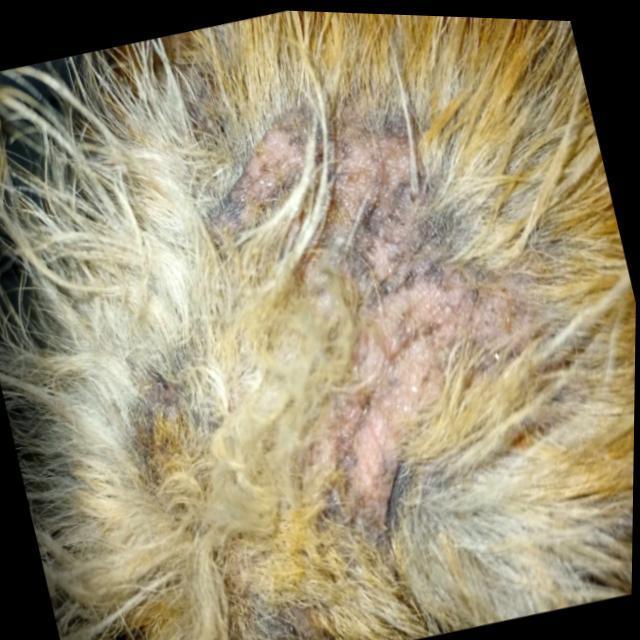
Canine demodicosis (Demodex mange) — caused by Demodex canis mites. Presents with alopecia, follicular papules, pustules, and comedones. Often localized on face and forelimbs.